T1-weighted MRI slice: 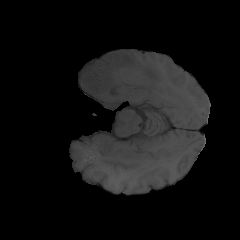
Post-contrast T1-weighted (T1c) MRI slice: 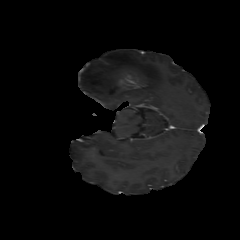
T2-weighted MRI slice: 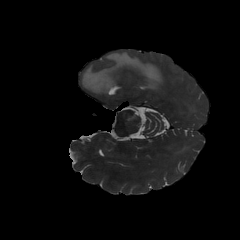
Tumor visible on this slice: yes